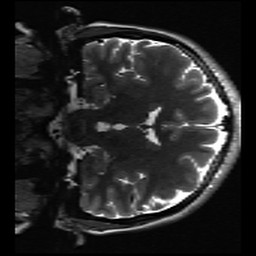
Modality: inplaneT2
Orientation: coronal